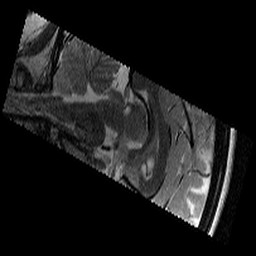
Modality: T2w
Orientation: sagittal
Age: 12
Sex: female
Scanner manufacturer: siemens
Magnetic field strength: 3 T
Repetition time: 9.23 s
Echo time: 0.067 s